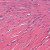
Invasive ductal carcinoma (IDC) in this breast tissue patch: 0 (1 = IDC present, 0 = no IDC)